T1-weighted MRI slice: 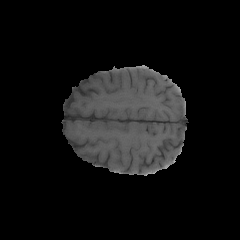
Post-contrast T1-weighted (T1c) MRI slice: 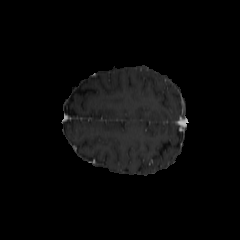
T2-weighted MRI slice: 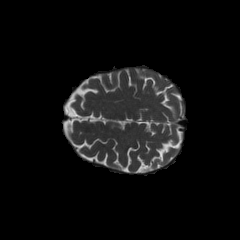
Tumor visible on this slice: no